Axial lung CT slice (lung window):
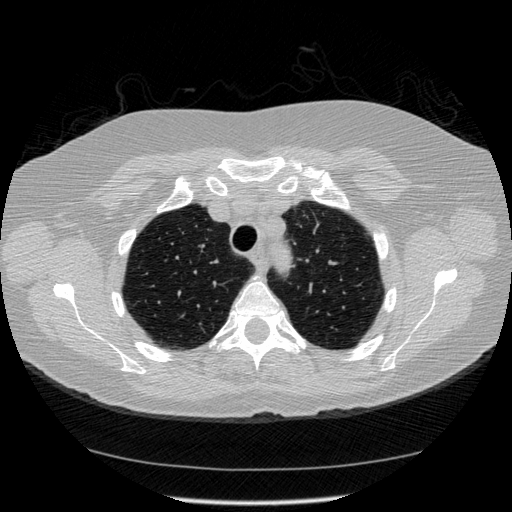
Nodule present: no